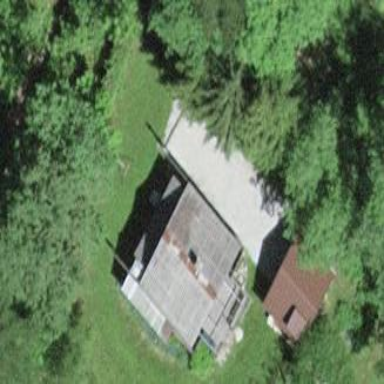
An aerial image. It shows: Simple house.